Question: I have a script which aims to detect of gaps between genes along chromosomes, the coordinates of these gaps and assign a category to the gap.
It takes an input file in this format:
'''
Chr start finish dir
chrI 335 649 +
chrI 538 792 +
chrI 1807 2169 -
chrI 2480 2707 +
chrI 7235 9016 -
chrI 10091 10399 +
chrI 11565 11951 -
chrI 12046 12426 +
chrI 13363 13743 -
chrI 21566 21850 +
chrI 22395 22685 -
chrI 24000 27968 -
chrI 31567 32940 +
chrI 33448 34701 +
'''
Script:
'''
k = 0;
for i=1:(length(start)-1)
if start(i+1)<finish(i)
continue
else
end
k = k+1;
IGR(k,1) = finish(i)+1;
IGR(k,2) = start(i+1)-1;
if dir{i}=='+' && dir{i+1}=='-'
type{k,1} = 'Convergent';
end
if dir{i}=='+' && dir{i+1}=='+'
type{k,1} = 'Tandem';
end
if dir{i}=='-' && dir{i+1}=='+'
type{k,1} = 'Divergent';
end
if dir{i}=='-' && dir{i+1}=='-'
type{k,1} = 'Tandem';
end
end
'''
This works well for the above input, however the check to determine whether or not adjacent genes overlap 'if start(i+1)<finish(i)' fails if more than 2 are overlapping. The input below fails to work correctly as the input data is sorted by 'start' thus it fails to detect that the third gene overlaps the first - checking only if genes 2 and 3 overlap.
'''
chrII 280 2658 -
chrII 646 1128 +
chrII 2582 2899 -
chrII 2997 5009 -
chrII 5790 6125 +
chrII 7605 7733 -
'''
The desired output would be for the system to detect genes 1-3 all overlap each other and thus to ignore them - with the first gap being detected between genes 3 and 4:

The red blocks signify the areas I am trying to detect whilst ignoring genes which overlap (as they produce no gaps). The blue blocks show each individual gene for the beginning of chrII.
Does anybody have any suggestions for a more robust way to check overlaps?
:
My full input file has genes sorted by chromosomes i.e.:
'''
Chr start finish dir
chrI 335 649 +
chrI 538 792 +
chrI 1807 2169 -
chrI 2480 2707 +
chrI 7235 9016 -
chrII 280 2658 -
chrII 646 1128 +
chrII 2582 2899 -
chrII 2997 5009 -
chrII 5790 6125 +
chrII 7605 7733 -
'''
Any method of detecting overlap must not cross chromosome boundaries and once chrI ends and chrII begins, the process has to be refreshed such that the last gene on chrI is not checked against the first gene on chrII.
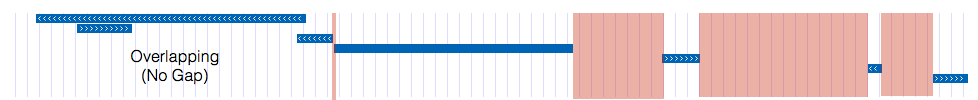
Answer: Would it suffice to change the 3rd line of your script to
'''
if start(i+1)<max(finish(1:i))
'''
Using your second set of example data, I get the following output:
'''
2900-2996: Tandem
5010-5789: Divergent
6126-7604: Convergent
'''
This is what you wanted?
Balle